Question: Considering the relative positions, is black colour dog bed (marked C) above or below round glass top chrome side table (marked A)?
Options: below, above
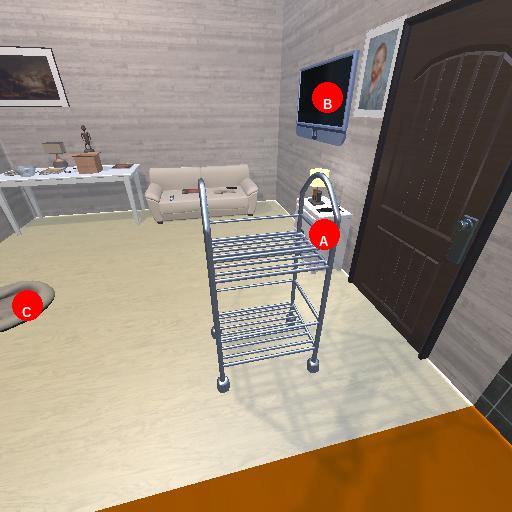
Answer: below